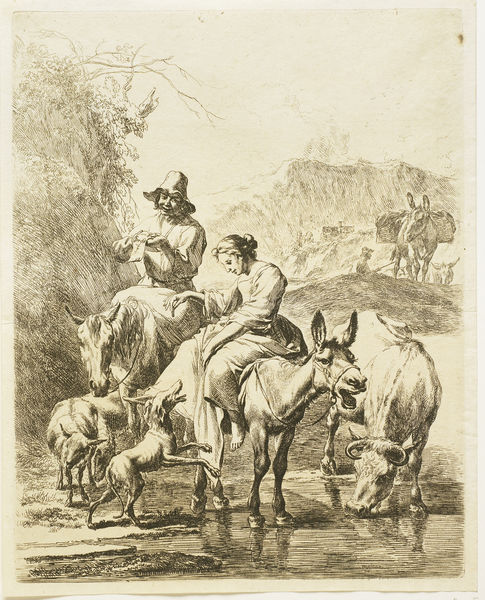
Titel: Herderin op ezel en herder op paard steken beek over
Künstler: Nicolaes Pietersz. Berchem
Standort: Amsterdam
Institution: Rijksmuseum
Schlagwörter: baum, berg, mann, wasser, weiß, fluss, landschaft, see, teich, frau, grau, haar, hut, kleid, ohr, schwarz, zeichnung, hund, hunde, tiere, rock, horn, strauch, ohren, esel, pferd, sack, gebirge, kuh, rind, pause, rast, schaf, druck, stich, reise, maul, kupferstich, perd, stier, ziege, überquerung, kug, truck